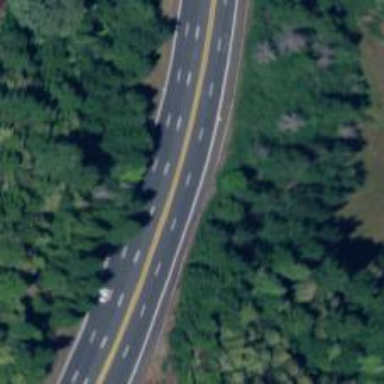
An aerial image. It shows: Expressway with asphalt surface classified as trunk highway.